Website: macys
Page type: billing-address
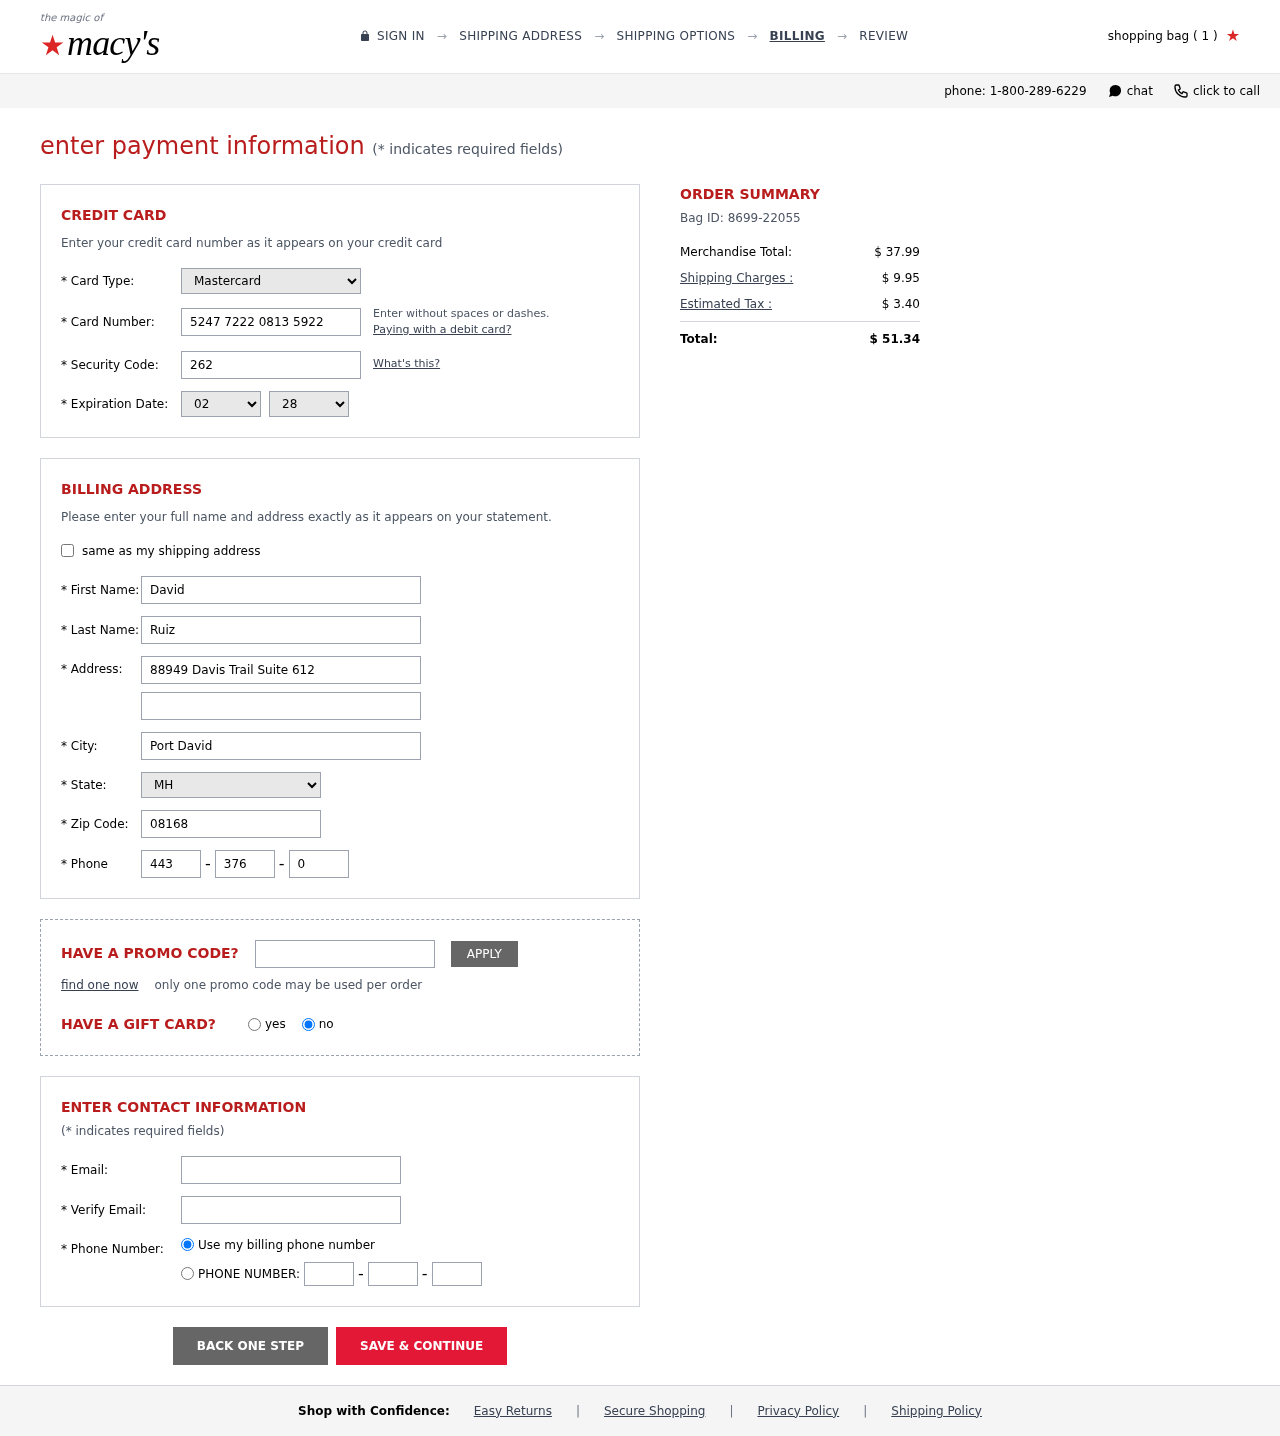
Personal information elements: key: PII_CARD_CVV
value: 262
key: PII_CARD_EXPIRY_MONTH
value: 02
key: PII_CARD_EXPIRY_YEAR
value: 28
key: PII_CARD_NUMBER
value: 5247 7222 0813 5922
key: PII_CARD_TYPE
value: Mastercard
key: PII_CITY
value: Port David
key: PII_EMAIL
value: davidruiz@gmail.com
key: PII_FIRSTNAME
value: David
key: PII_LASTNAME
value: Ruiz
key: PII_PHONE_AREA
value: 443
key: PII_PHONE_PREFIX
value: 376
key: PII_PHONE_SUFFIX
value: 0070
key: PII_POSTCODE
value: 08168
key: PII_STATE_ABBR
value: MH
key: PII_STREET
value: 88949 Davis Trail Suite 612
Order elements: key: ORDER_NUM_ITEMS
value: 1
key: ORDER_ID
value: Bag ID: 8699-22055
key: ORDER_SUBTOTAL
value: $ 37.99
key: ORDER_SHIPPING_COST
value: $ 9.95
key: ORDER_TAX
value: $ 3.40
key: ORDER_TOTAL
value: $ 51.34